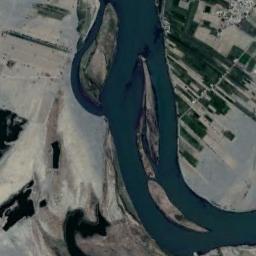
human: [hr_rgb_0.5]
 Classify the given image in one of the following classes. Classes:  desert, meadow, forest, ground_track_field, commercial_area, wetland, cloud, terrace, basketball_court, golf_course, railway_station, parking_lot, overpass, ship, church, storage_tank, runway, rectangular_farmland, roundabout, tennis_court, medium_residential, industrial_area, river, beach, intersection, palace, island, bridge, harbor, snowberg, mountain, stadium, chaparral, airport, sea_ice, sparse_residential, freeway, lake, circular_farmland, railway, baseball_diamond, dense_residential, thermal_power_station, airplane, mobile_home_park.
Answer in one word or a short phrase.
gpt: river